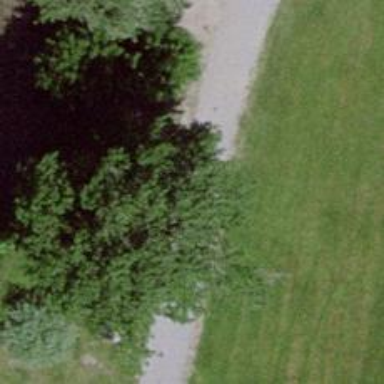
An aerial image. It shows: Bench for seating.